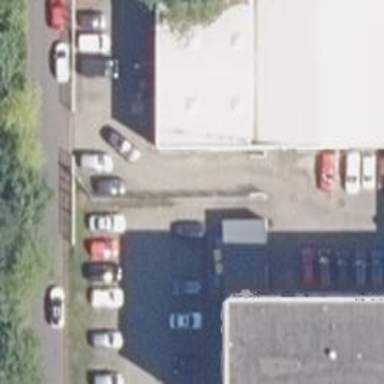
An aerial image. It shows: Building used as car repair shop.